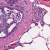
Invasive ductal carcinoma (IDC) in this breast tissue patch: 0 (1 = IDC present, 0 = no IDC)